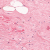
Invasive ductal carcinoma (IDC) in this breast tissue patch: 0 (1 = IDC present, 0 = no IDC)